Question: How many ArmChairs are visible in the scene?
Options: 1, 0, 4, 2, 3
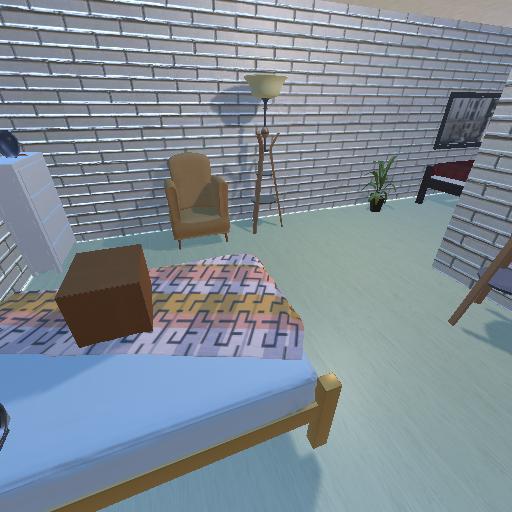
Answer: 1